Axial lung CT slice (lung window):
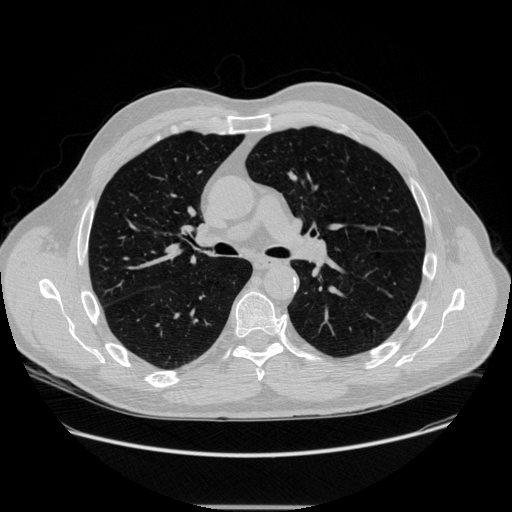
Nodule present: no